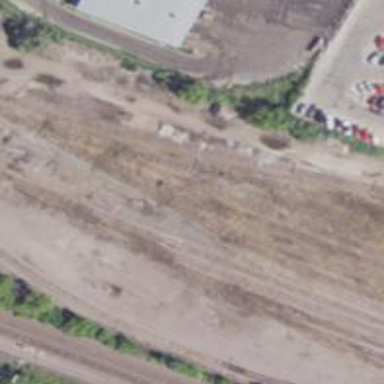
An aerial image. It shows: Railway spur service.